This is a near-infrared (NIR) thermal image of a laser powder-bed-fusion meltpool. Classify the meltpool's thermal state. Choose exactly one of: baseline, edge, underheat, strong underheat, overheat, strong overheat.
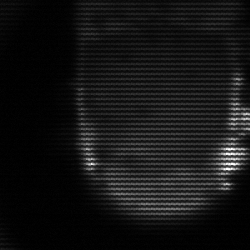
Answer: baseline